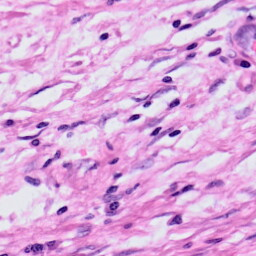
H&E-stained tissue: Skin